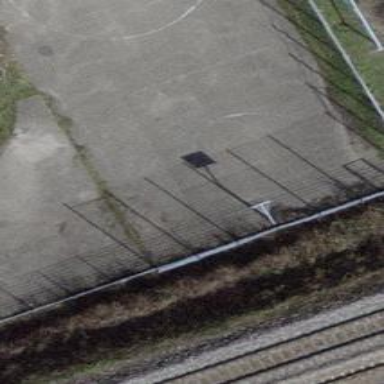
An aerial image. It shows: Line barrier.